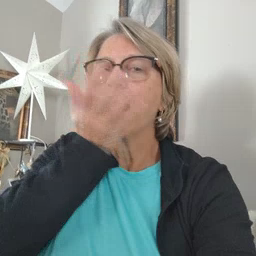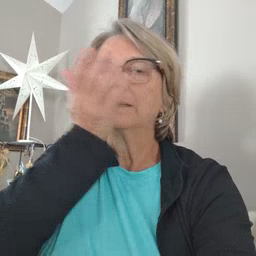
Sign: grass